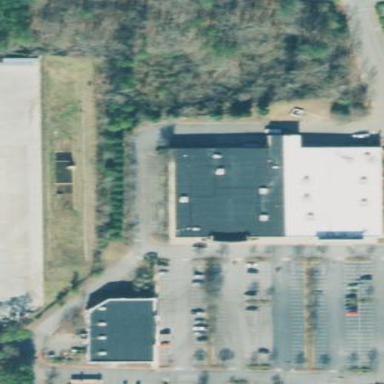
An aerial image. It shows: Retail building.